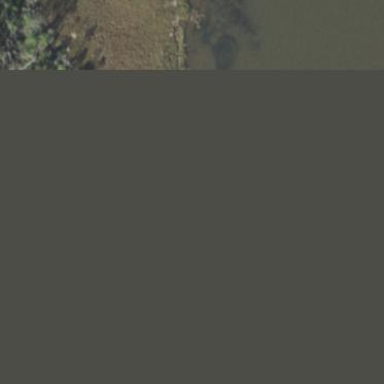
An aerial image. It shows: Swamp in wetland area.